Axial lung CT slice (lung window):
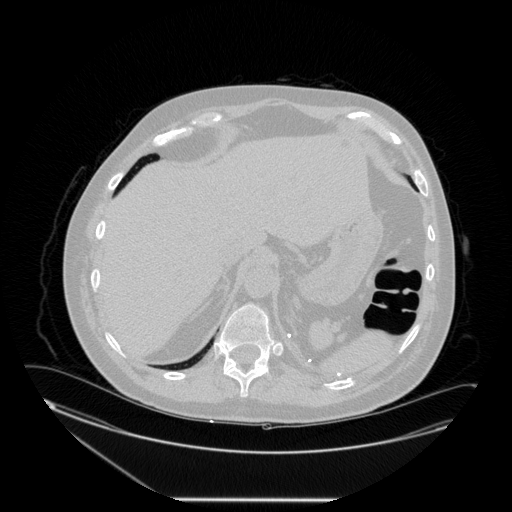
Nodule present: no